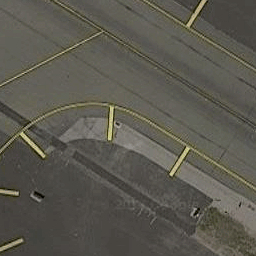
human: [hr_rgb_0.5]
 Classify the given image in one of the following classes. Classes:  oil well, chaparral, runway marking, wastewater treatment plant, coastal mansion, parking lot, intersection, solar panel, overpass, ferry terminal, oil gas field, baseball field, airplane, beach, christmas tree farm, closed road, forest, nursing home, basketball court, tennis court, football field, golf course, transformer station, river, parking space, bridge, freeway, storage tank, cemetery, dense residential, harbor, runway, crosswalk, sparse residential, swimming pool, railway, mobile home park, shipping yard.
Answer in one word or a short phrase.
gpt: runway marking